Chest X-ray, AP view. Patient: 74 years old, sex M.
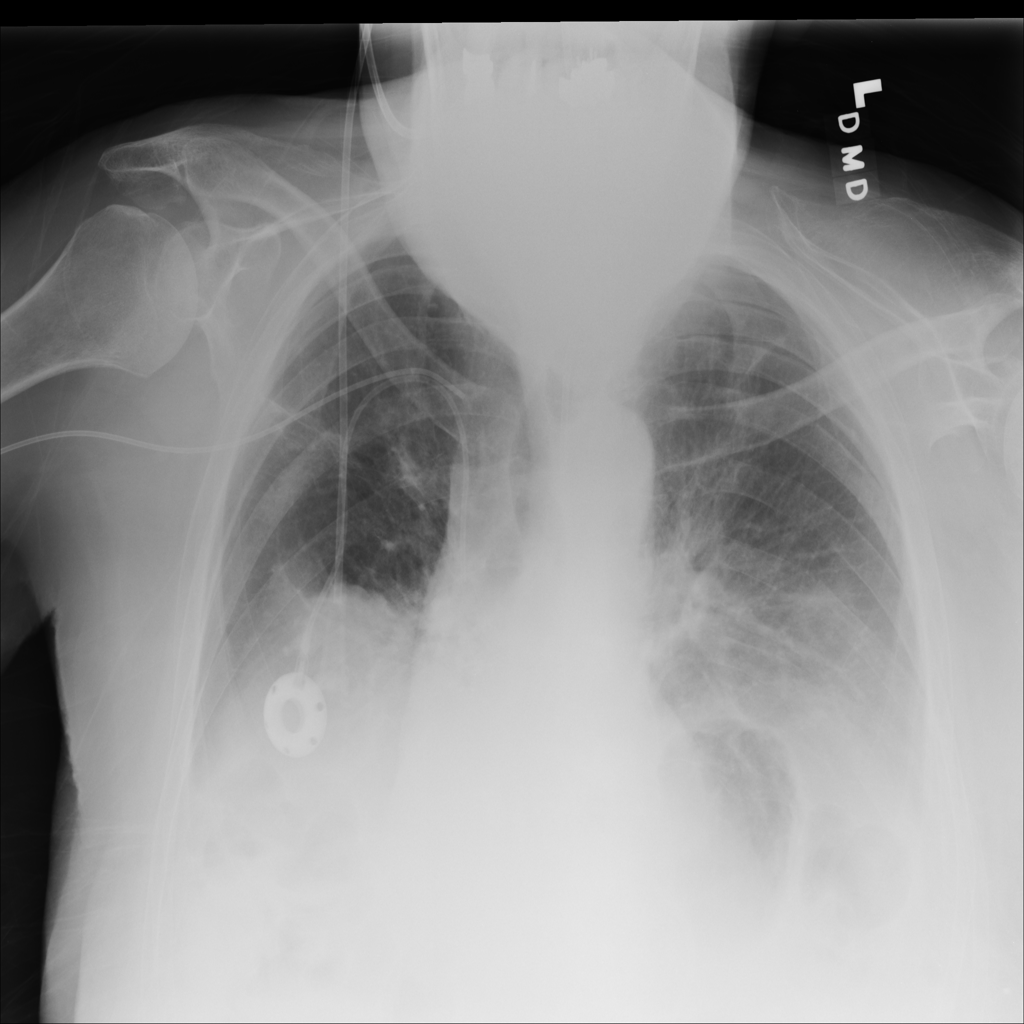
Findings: Infiltration